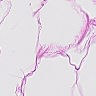
Metastatic tissue present: no